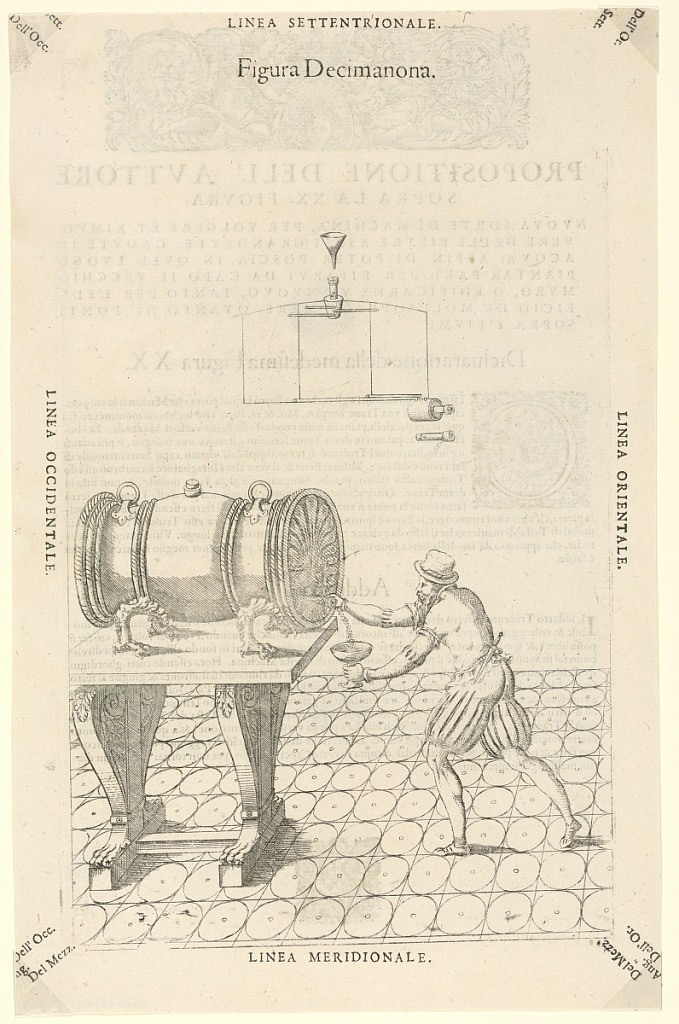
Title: Man Serving Wine from a Vessel, from Theatrum instrumentorum et machinarum
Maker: Julio Paschale
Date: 1582
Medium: Woodcut on paper
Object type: Print
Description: A large barrel, ornamented, with clawed feet, on a table, left. A man pours something from its spout into a dish. Diagram, above, of three compartments with separate pipes. Description in Latin on verso of 1949-152-216.